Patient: sex M, age 53
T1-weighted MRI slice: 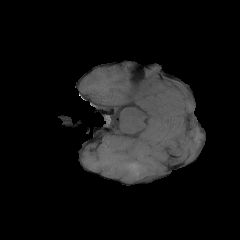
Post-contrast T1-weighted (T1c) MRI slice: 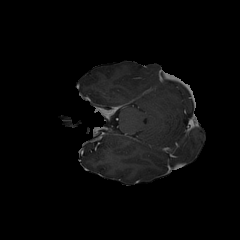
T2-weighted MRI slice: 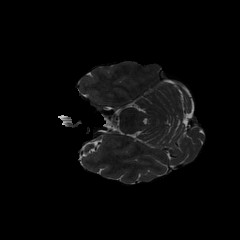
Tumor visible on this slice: no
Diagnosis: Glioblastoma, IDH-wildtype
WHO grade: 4